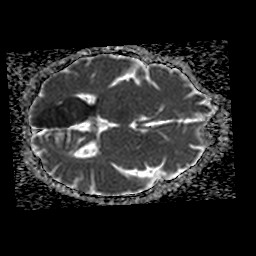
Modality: ADC
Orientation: axial
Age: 61
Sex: male
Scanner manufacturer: philips
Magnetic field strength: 1.5 T
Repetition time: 4.631 s
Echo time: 0.07794 s